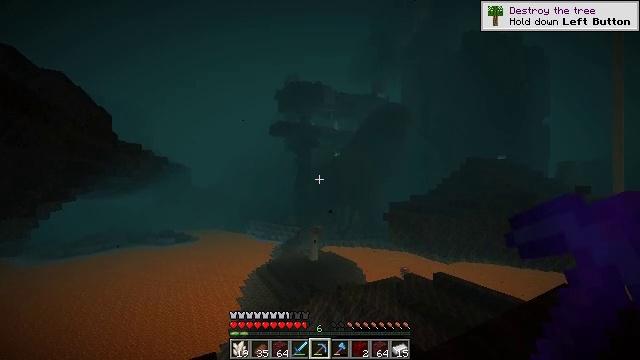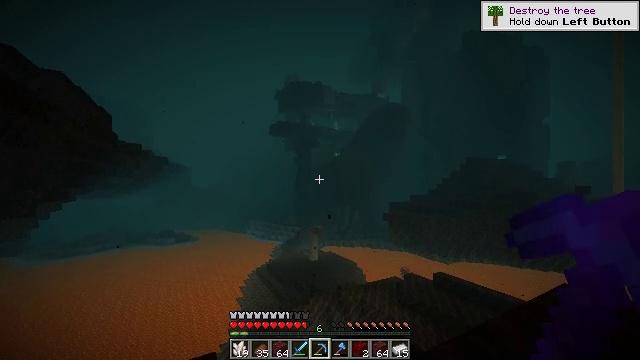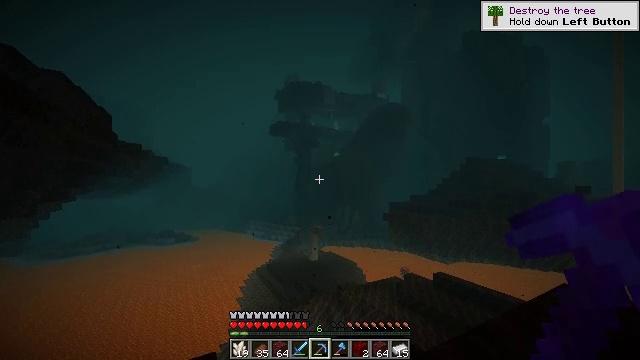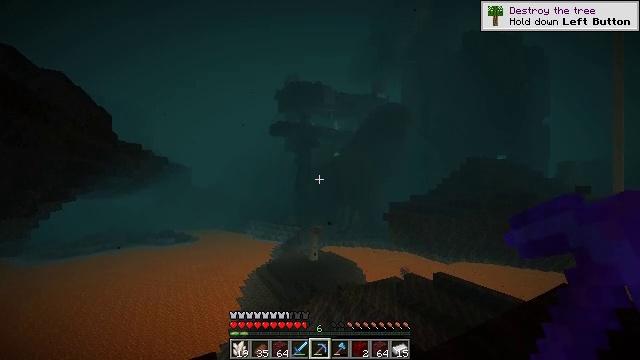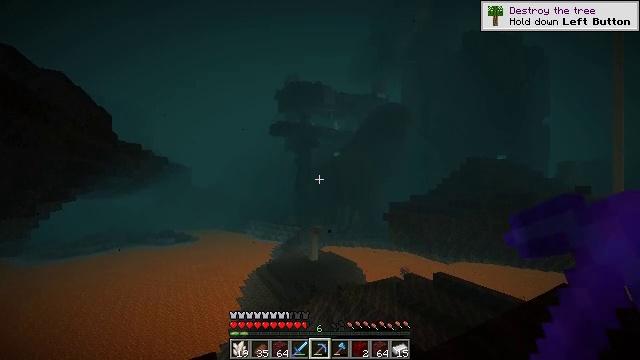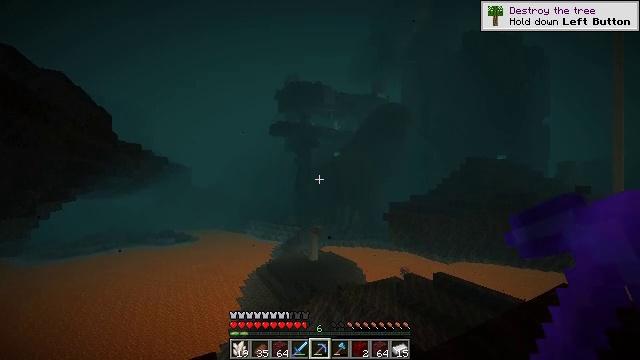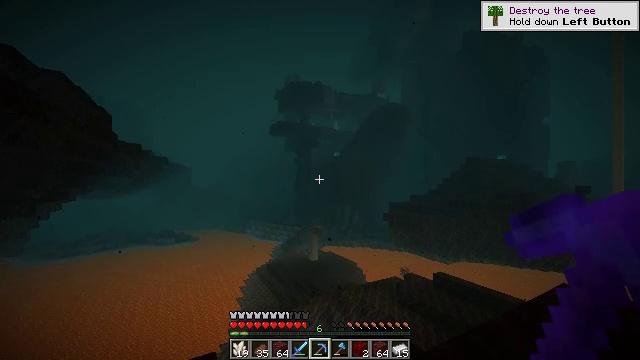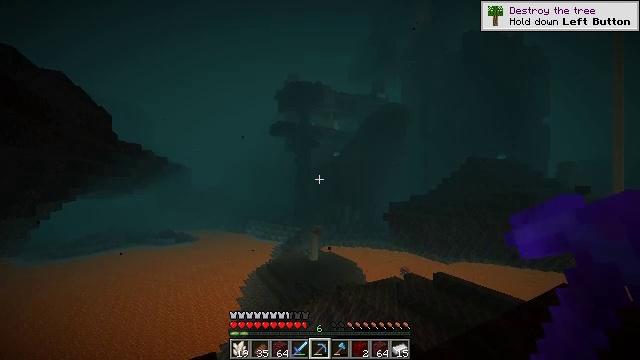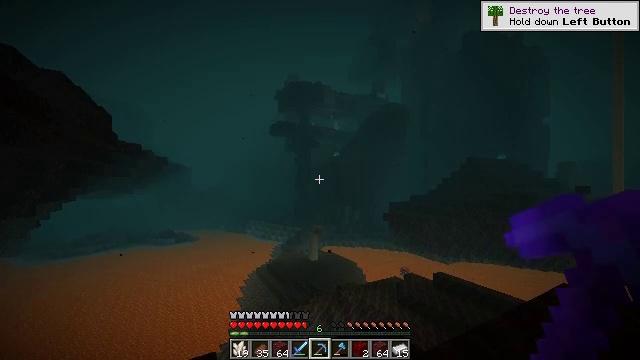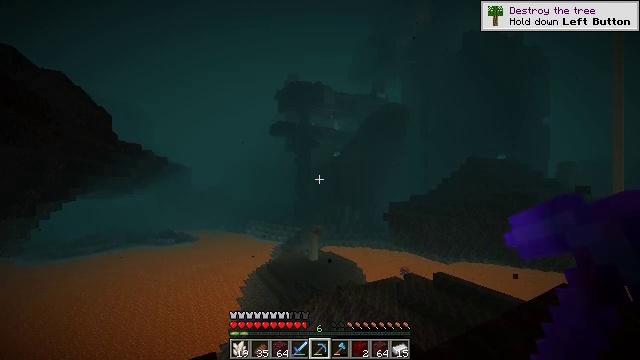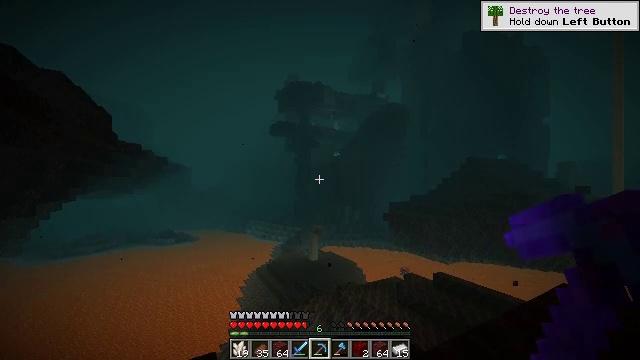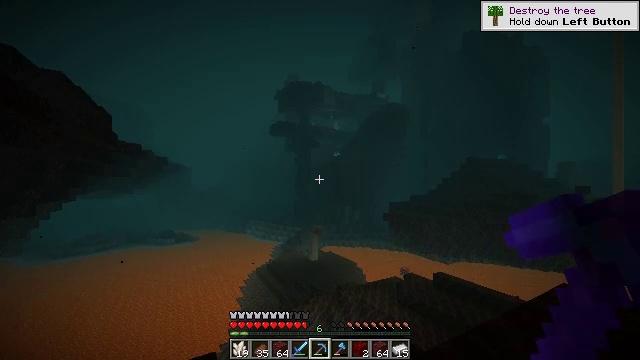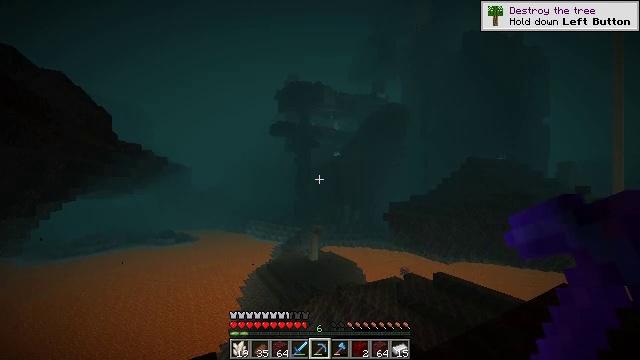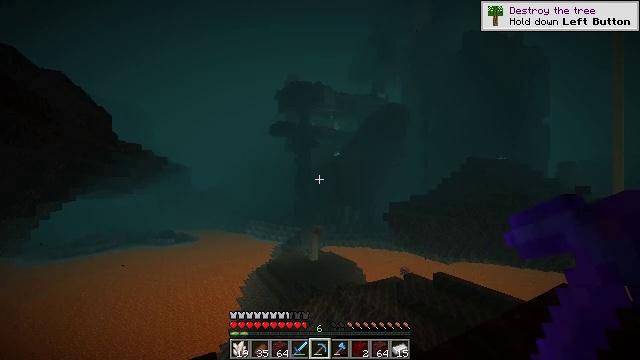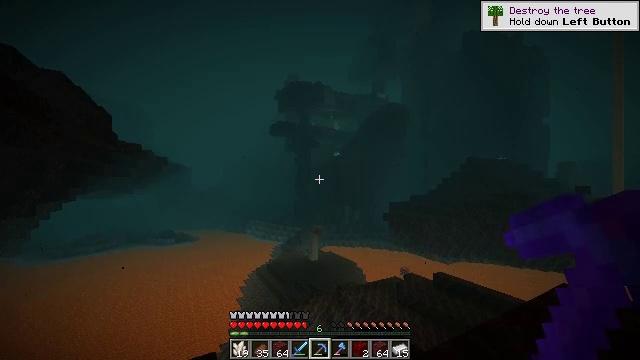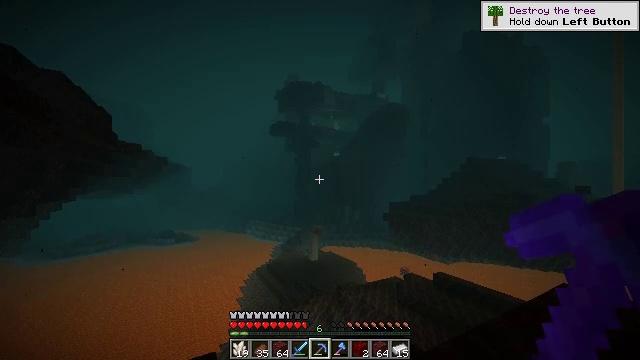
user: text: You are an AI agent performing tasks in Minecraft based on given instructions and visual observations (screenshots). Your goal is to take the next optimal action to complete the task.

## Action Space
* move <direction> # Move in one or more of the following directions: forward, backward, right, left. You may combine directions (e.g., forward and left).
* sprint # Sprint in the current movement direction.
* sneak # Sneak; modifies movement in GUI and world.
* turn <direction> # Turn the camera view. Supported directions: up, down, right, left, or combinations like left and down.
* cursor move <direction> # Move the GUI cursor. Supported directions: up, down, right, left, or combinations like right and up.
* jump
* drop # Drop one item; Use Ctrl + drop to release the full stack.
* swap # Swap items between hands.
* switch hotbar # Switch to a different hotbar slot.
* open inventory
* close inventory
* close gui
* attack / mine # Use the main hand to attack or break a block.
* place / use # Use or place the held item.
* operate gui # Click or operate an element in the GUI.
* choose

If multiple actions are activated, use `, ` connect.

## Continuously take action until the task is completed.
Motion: motion action
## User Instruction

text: Mine the soul sand in the Nether.
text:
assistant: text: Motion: no_op
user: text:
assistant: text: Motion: no_op
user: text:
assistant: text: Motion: no_op
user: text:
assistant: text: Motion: no_op
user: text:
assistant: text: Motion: no_op
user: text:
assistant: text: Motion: no_op
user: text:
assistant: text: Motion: no_op
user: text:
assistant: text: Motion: no_op
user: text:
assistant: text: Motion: no_op
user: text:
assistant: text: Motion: no_op
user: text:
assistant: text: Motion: no_op
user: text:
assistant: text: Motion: no_op
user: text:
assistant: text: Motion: no_op
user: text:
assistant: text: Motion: no_op
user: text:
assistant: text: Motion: no_op
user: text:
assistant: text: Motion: no_op
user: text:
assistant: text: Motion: no_op
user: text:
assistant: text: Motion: no_op
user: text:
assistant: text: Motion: no_op
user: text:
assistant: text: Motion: no_op
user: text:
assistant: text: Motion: turn right and up
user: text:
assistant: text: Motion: turn right and up
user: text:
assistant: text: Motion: no_op
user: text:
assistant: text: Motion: no_op
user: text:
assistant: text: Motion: no_op
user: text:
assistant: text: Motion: no_op
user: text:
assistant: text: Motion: no_op
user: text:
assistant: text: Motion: no_op
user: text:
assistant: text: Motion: no_op
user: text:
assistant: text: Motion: no_op